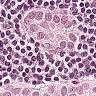
Metastatic tissue present: yes